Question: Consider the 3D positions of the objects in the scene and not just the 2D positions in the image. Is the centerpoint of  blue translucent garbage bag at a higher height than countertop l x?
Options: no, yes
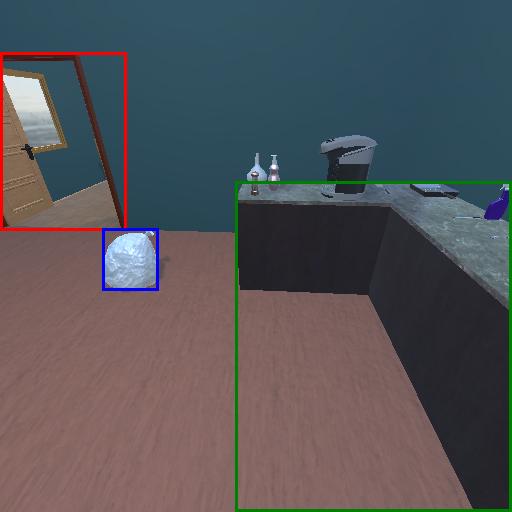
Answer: no